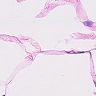
Metastatic tissue present: no